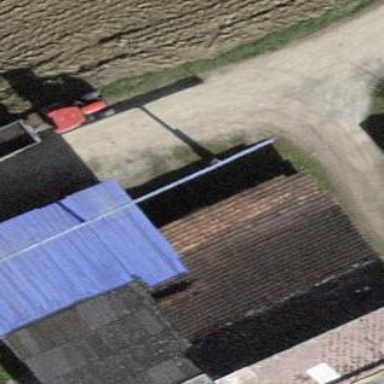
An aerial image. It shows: Farm auxiliary building.